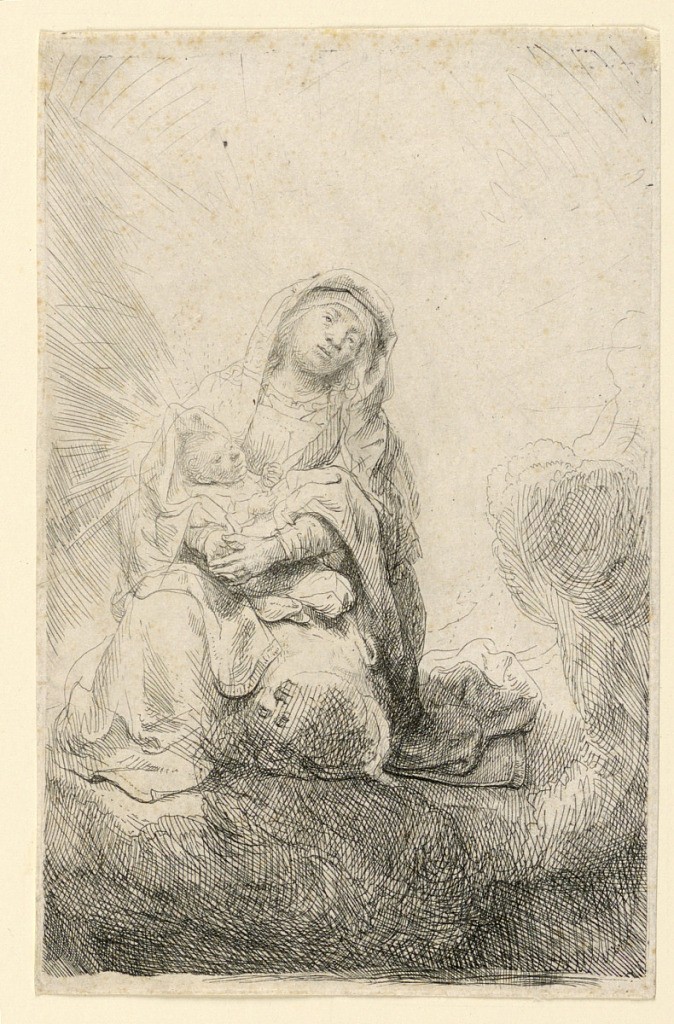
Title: Virgin and Child in the Clouds
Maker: Rembrandt Harmensz van Rijn, Dutch, 1606–1669
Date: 1641
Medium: Etching on paper
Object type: Print
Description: The Virgin is seated on a cloud, facing the spectator. She holds the Child in Her arms, His head resting on Her right arm. A head is seen upside down near the Virgin's left knee, indicating where a different design had been begun and abandoned. Signed in clouds, near lower center: "Rembrandt f. 1641."